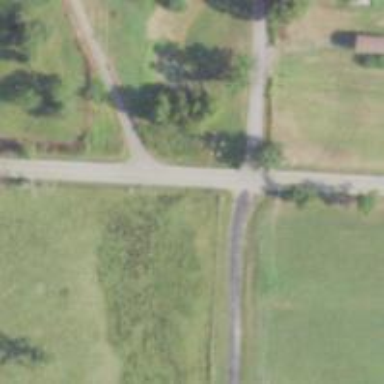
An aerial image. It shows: Tertiary road.